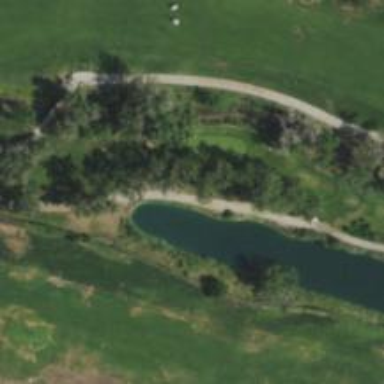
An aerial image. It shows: Golf hole.